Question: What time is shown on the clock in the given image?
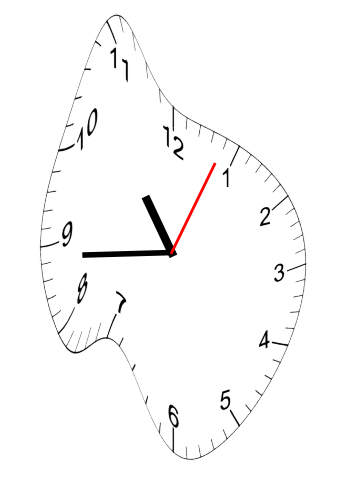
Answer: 10:44:04